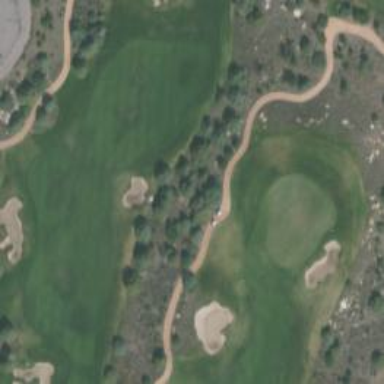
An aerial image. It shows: Grassy area designated as golf fairway.